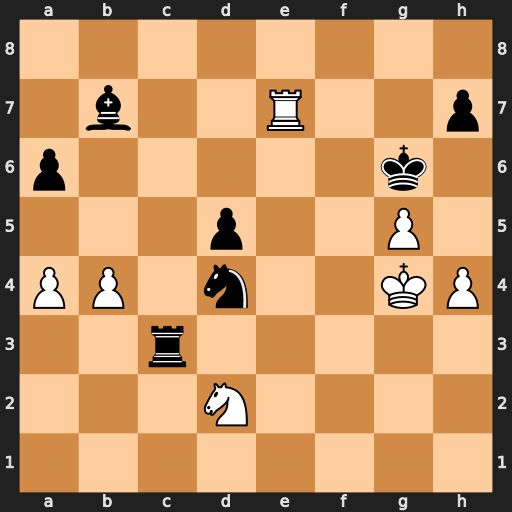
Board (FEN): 8/1b2R2p/p5k1/3p2P1/PP1n2KP/2r5/3N4/8
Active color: w
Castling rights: -
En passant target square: -
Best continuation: h5#